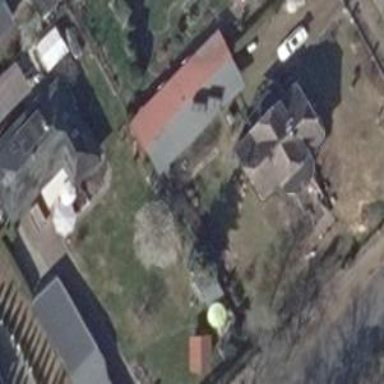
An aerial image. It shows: Garage.